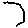
Label: hexagon